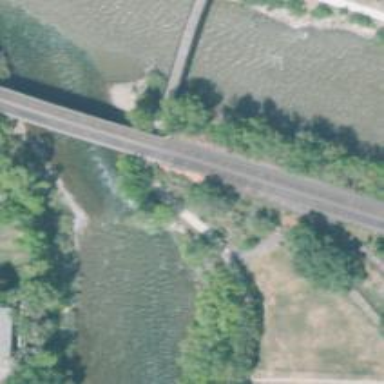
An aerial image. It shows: Railway bridge over siding rail track.